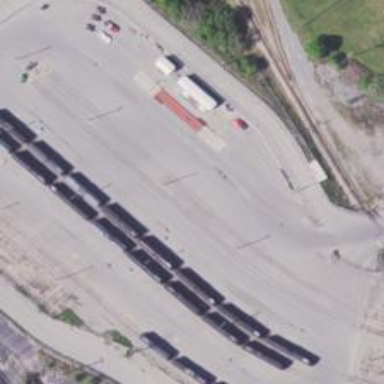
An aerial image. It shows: View of railway yard.